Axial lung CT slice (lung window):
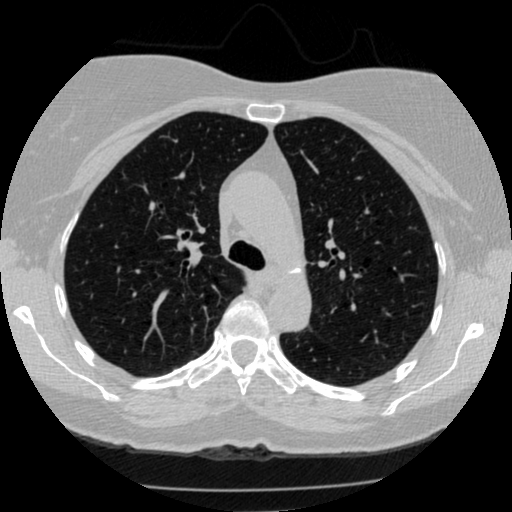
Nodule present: no